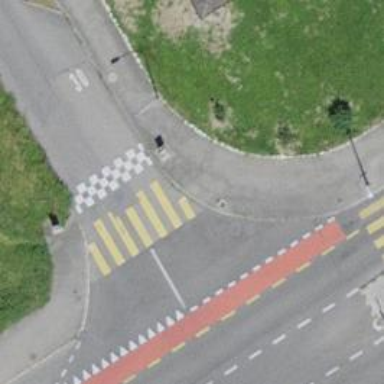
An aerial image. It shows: Zebra crossing on the road.